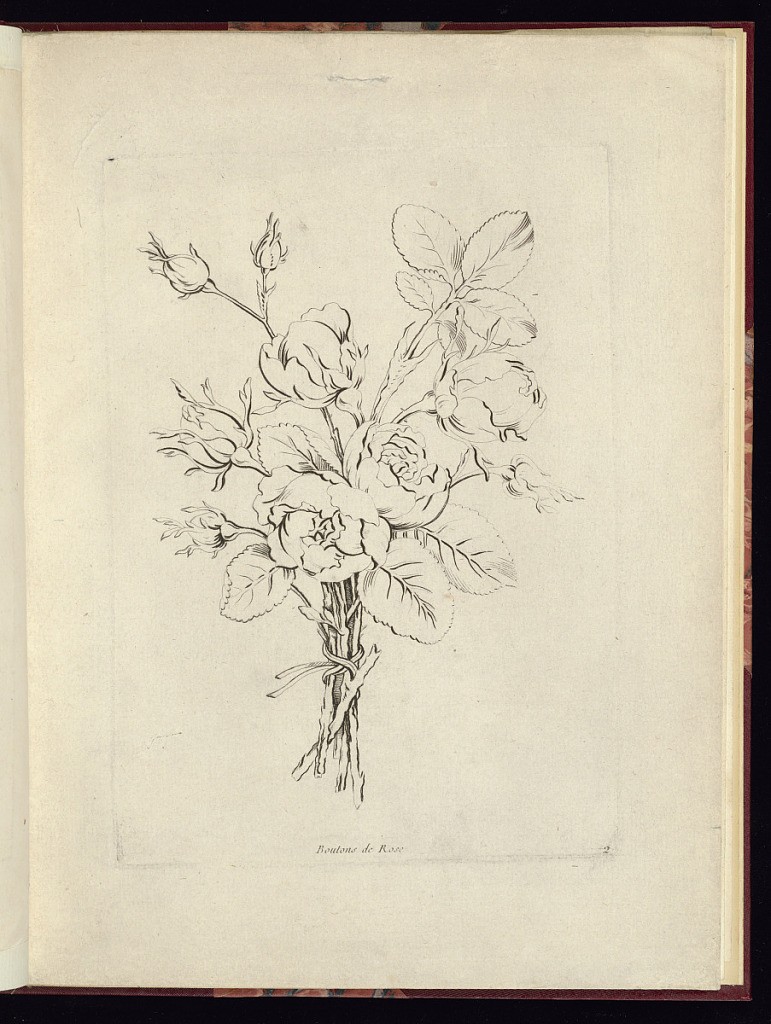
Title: Boutons de Rose
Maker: Charles-Germain de Saint-Aubin, French, 1721–1786
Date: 1757–68
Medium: Etching on paper
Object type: Print
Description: A floral bouquet of Boutons de Rose, sprigs with flowers and leaves tied together. The plate is titled and numbered.